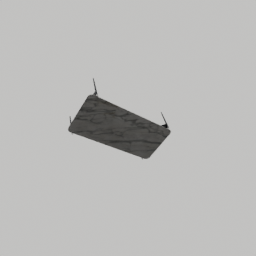
Label: furniture